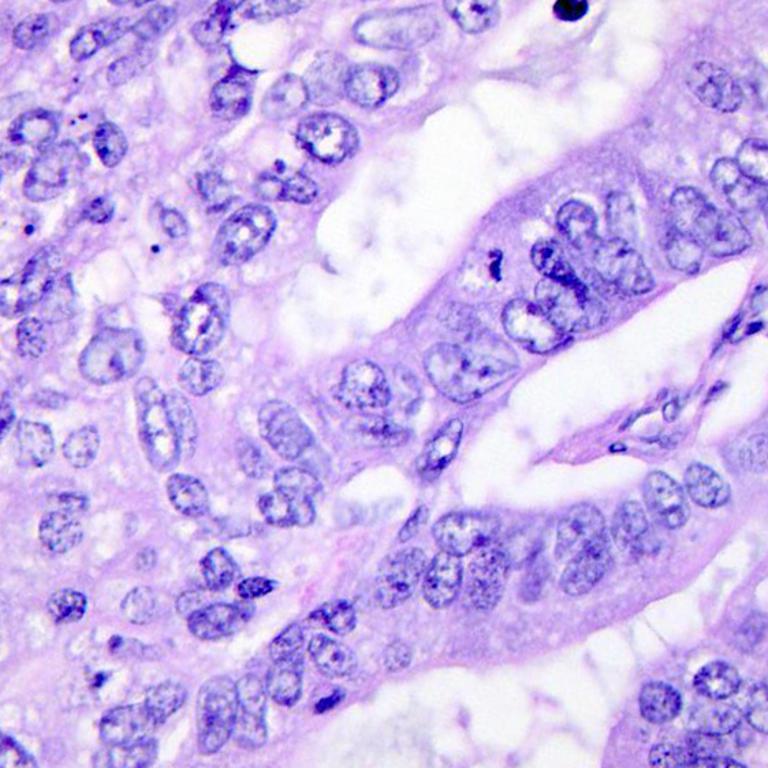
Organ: colon
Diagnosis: adenocarcinomas